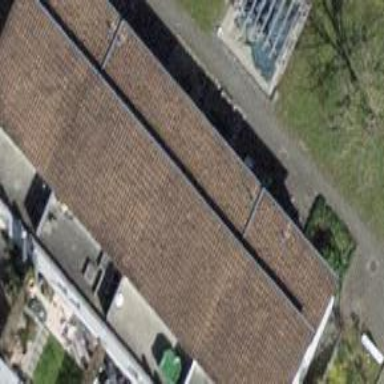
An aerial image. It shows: Terrace building.